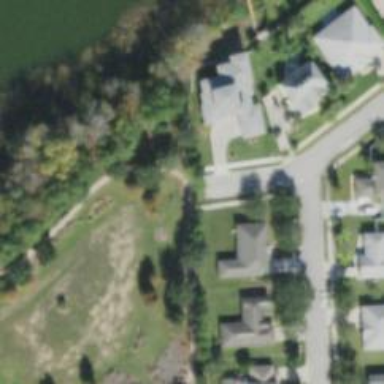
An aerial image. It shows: Residential road with sidewalk on the left.